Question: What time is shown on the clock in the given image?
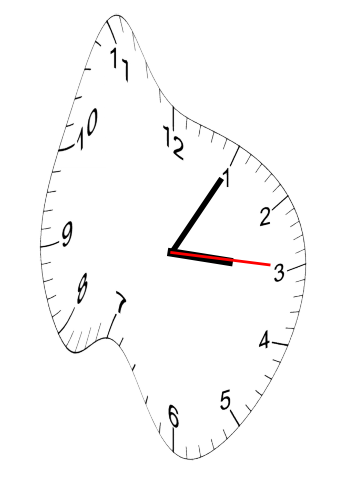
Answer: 03:05:15